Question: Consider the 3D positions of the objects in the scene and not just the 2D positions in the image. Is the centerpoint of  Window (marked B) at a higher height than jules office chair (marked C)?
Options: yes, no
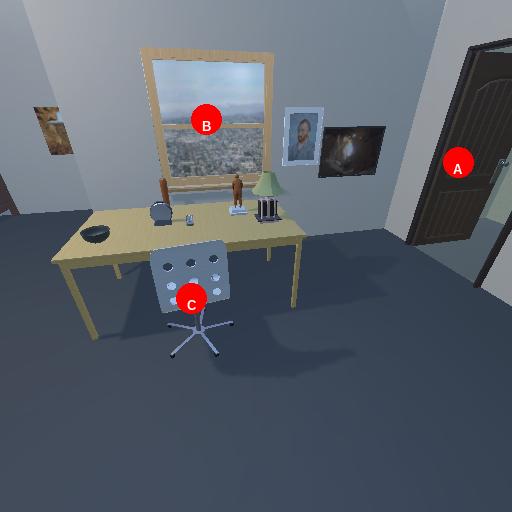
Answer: yes